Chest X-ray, PA view. Patient: 61 years old, sex M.
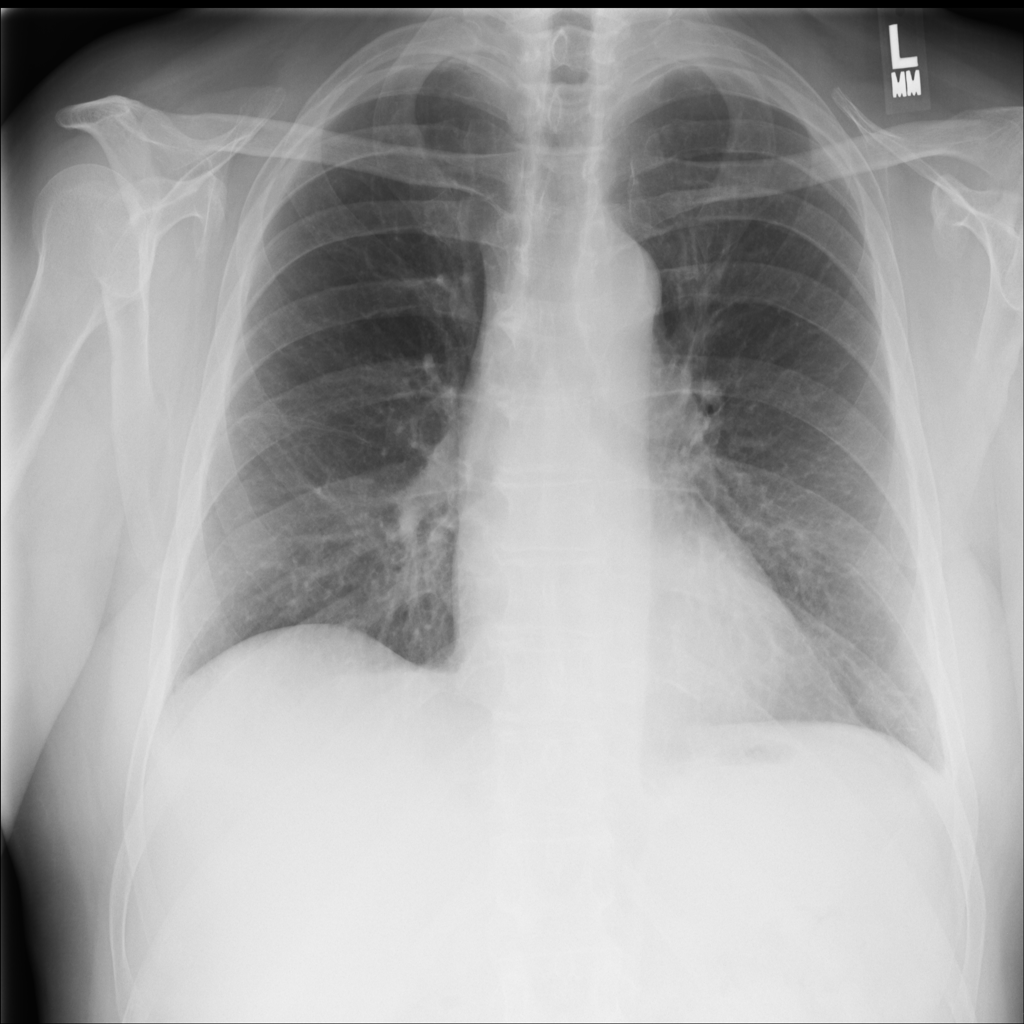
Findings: No Finding